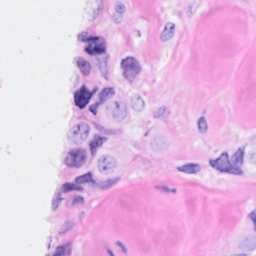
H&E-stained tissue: Breast